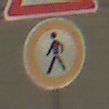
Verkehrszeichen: VerbotFussgaenger
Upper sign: Arbeitsstelle
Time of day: MorningAfternoon
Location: Outdoor (RoadRail)
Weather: PartlyCloudy
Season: NotSpecified
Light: Natural